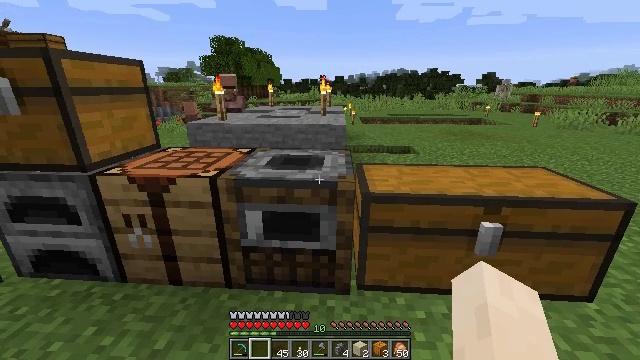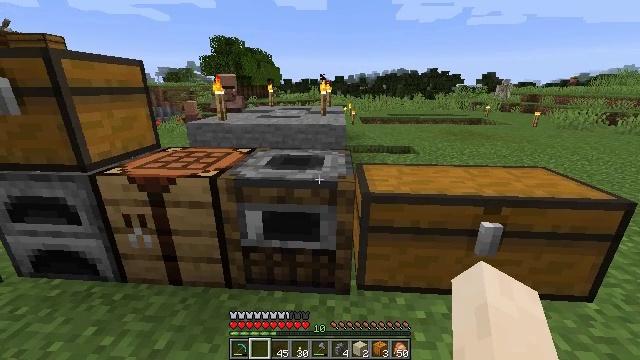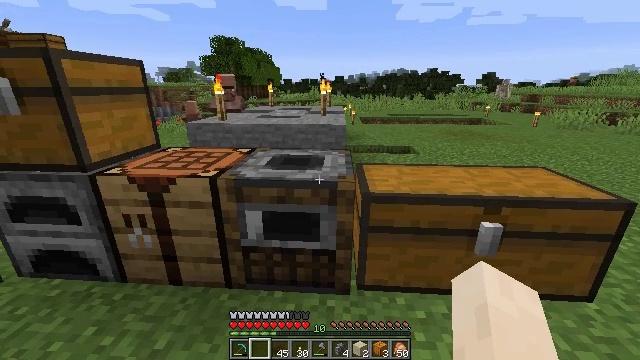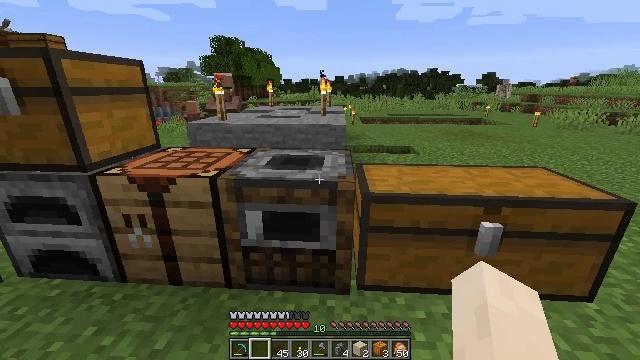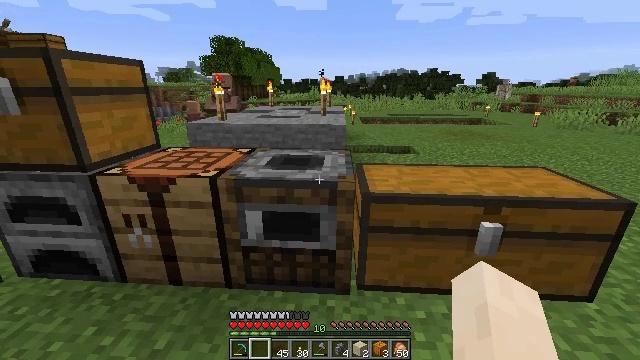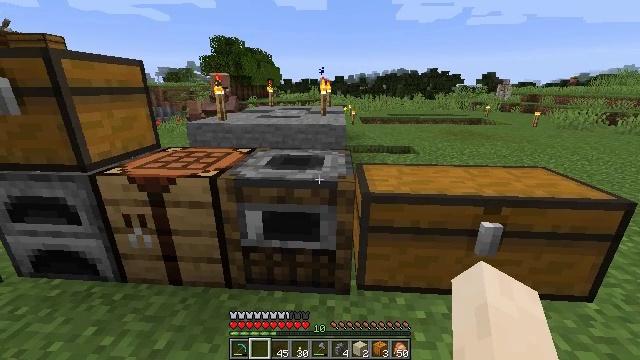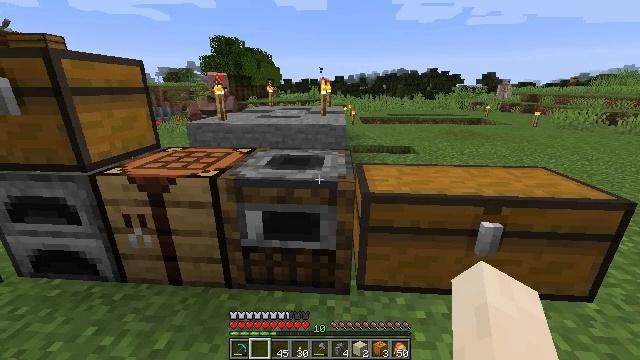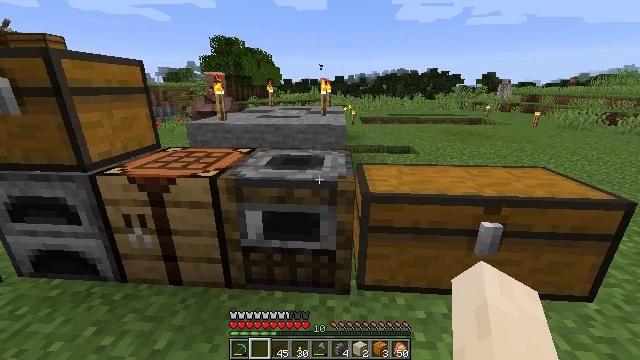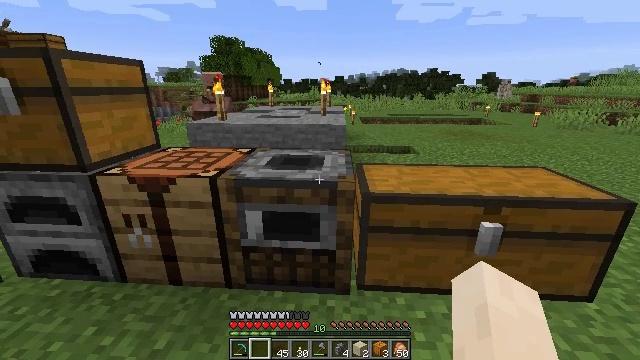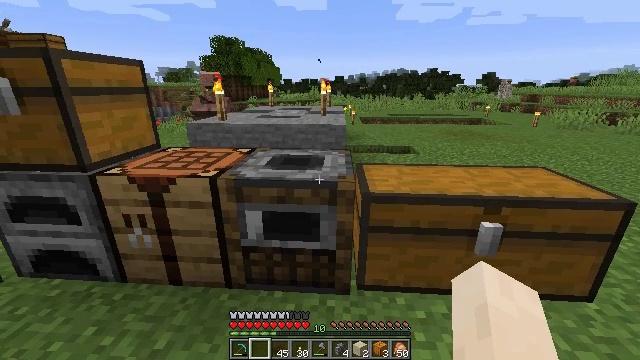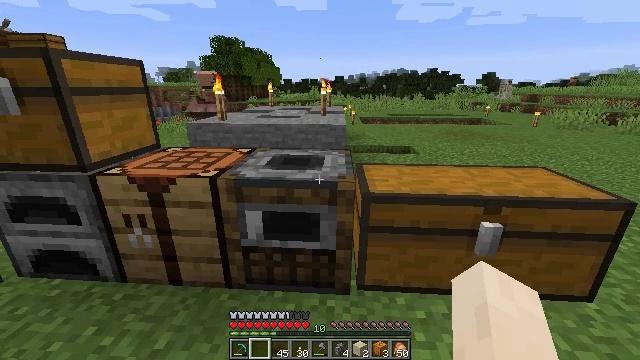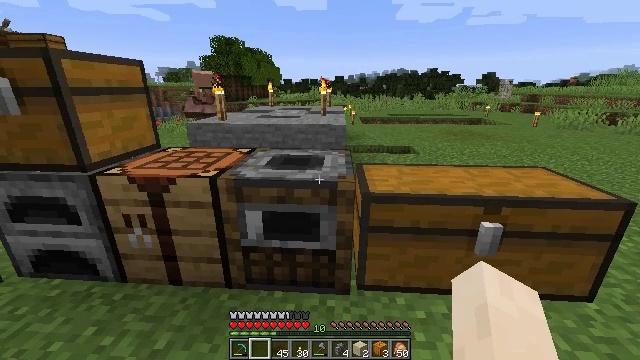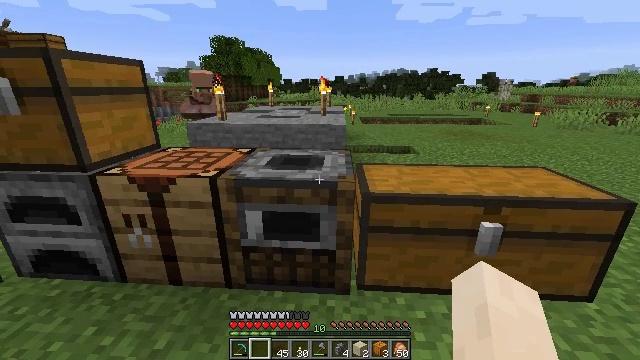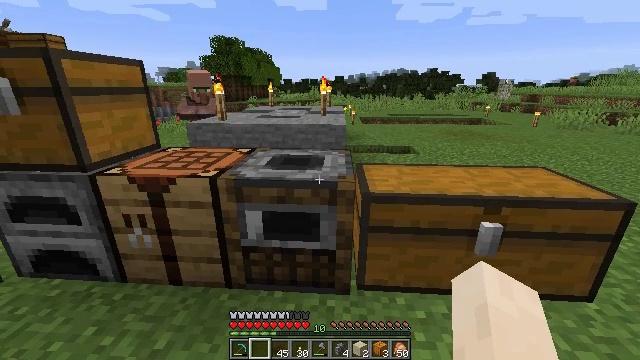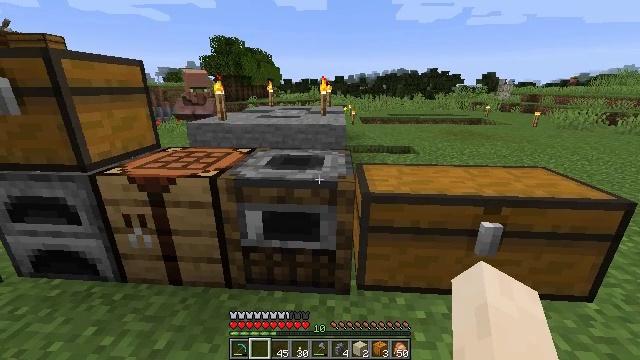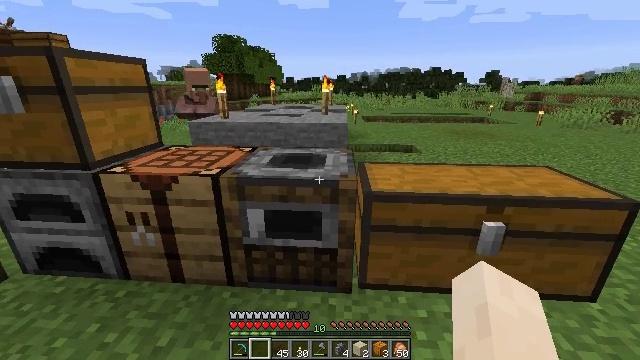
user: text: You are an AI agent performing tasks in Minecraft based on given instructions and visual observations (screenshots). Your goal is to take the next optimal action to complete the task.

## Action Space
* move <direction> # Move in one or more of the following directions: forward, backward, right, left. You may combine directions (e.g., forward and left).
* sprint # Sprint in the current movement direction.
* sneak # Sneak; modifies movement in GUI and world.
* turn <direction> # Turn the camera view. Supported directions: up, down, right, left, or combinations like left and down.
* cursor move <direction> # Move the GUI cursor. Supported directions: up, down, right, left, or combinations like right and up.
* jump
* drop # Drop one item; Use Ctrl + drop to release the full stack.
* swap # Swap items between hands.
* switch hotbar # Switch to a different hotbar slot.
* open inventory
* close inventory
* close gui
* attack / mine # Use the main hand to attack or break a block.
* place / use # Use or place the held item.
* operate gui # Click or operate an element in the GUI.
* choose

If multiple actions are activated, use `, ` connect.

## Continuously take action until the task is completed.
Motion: motion action
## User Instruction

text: Reclaim the smoker from the setup.
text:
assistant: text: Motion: no_op
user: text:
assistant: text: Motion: no_op
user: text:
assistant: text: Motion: no_op
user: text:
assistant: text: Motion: no_op
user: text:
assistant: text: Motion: no_op
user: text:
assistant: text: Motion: no_op
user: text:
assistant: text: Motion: no_op
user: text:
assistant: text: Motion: no_op
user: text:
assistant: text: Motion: no_op
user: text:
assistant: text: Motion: no_op
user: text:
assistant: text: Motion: no_op
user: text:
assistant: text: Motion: no_op
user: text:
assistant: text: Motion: no_op
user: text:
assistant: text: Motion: no_op
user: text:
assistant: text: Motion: no_op
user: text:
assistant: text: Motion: no_op
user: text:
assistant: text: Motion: no_op
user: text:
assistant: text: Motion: no_op
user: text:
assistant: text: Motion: no_op
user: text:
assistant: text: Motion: no_op
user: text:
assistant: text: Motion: no_op
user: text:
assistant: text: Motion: no_op
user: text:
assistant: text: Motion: no_op
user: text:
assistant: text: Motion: no_op
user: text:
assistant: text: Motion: no_op
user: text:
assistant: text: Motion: no_op
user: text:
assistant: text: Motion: no_op
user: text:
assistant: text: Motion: no_op
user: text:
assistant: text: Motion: no_op
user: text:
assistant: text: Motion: no_op